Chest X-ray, AP view. Patient: 59 years old, sex M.
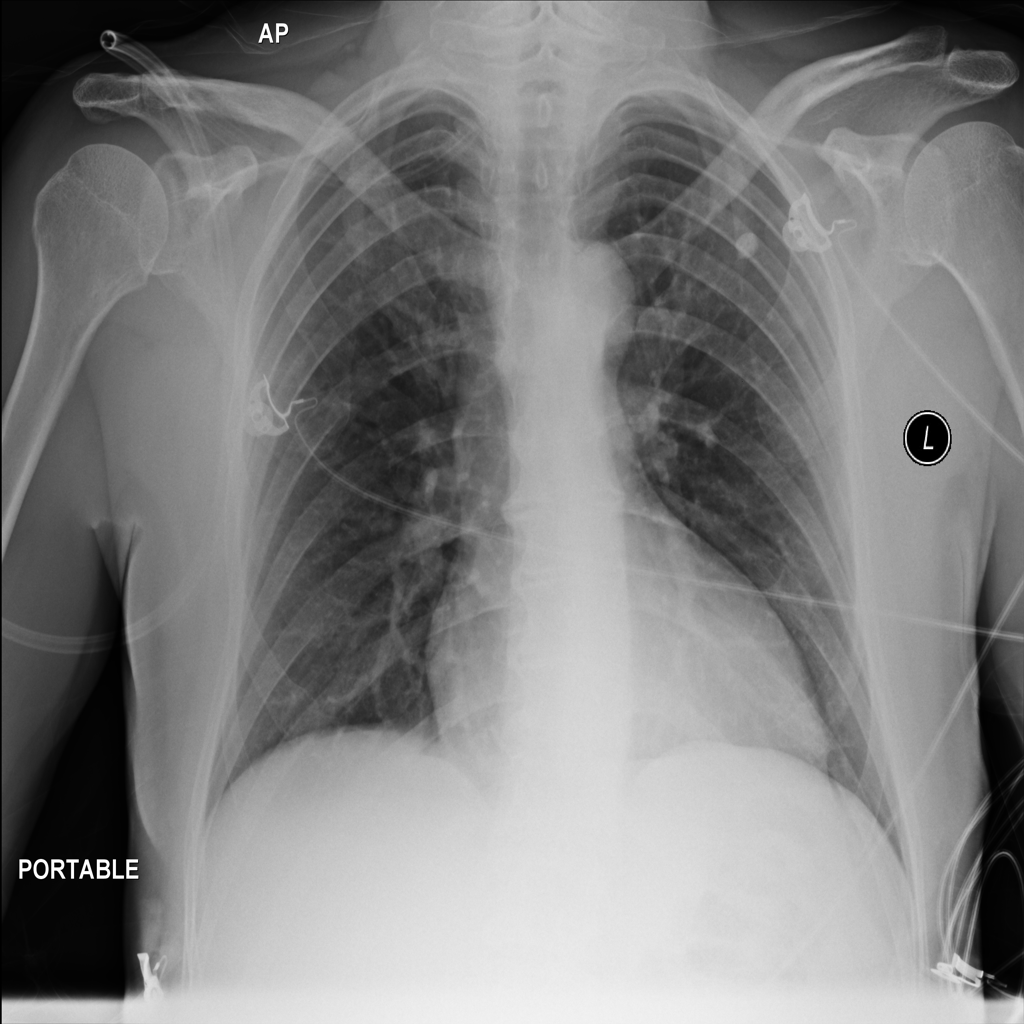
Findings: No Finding